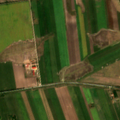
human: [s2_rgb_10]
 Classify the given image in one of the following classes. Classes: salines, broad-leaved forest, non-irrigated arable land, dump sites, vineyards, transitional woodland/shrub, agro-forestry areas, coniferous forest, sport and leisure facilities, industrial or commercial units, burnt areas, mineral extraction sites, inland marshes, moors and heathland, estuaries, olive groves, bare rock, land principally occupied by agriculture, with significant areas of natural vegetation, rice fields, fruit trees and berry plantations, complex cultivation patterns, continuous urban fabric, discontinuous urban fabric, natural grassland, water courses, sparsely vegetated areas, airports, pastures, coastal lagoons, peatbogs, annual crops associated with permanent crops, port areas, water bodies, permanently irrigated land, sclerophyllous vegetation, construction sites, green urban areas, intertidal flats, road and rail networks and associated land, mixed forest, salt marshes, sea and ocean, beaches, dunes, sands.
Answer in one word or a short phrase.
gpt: non-irrigated arable land, complex cultivation patterns